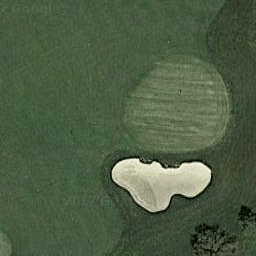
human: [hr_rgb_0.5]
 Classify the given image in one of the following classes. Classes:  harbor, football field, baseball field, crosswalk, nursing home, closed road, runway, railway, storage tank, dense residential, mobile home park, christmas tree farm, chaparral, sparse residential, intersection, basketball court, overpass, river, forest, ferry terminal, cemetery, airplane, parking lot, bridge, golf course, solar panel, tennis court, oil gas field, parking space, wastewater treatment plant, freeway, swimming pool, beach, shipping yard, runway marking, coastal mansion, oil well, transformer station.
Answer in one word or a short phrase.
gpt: golf course